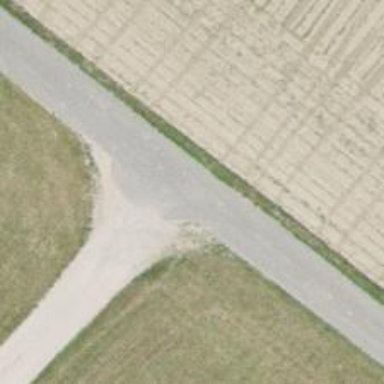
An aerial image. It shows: Unpaved track with grade2 track type.